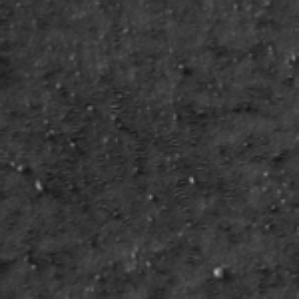
Label: frost